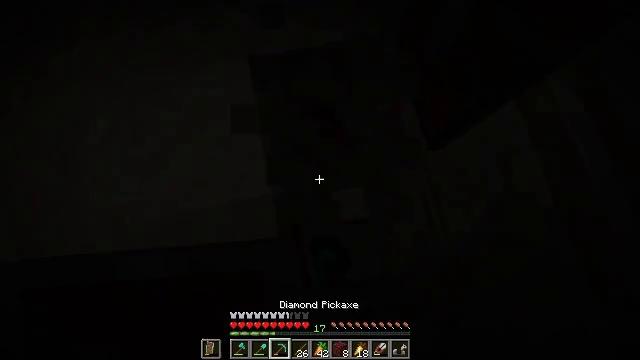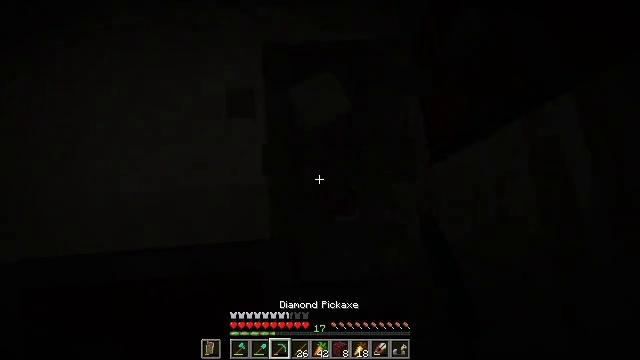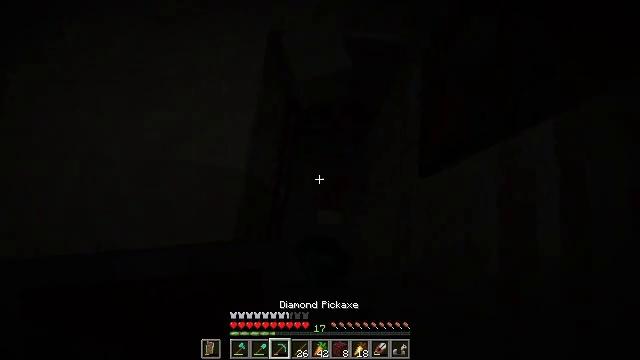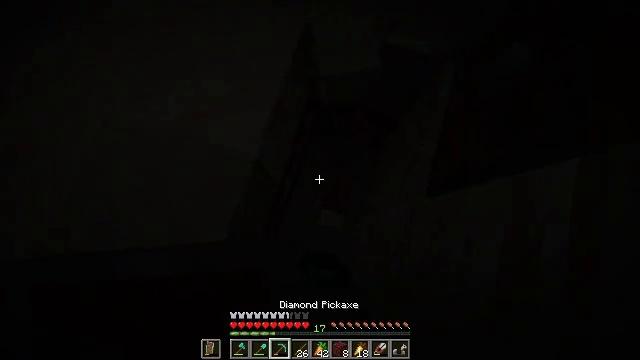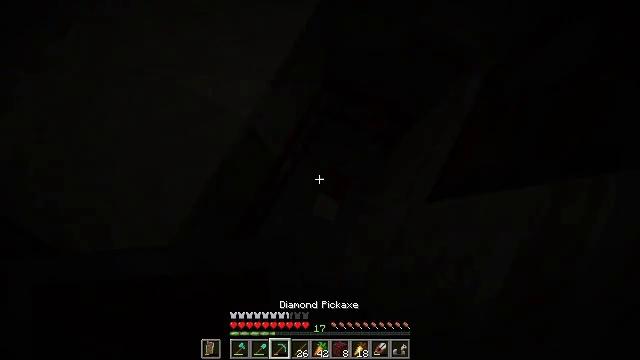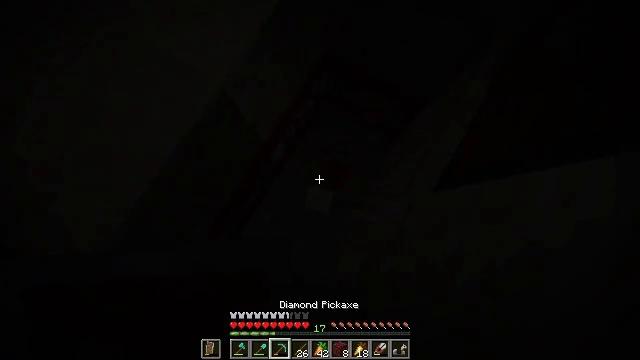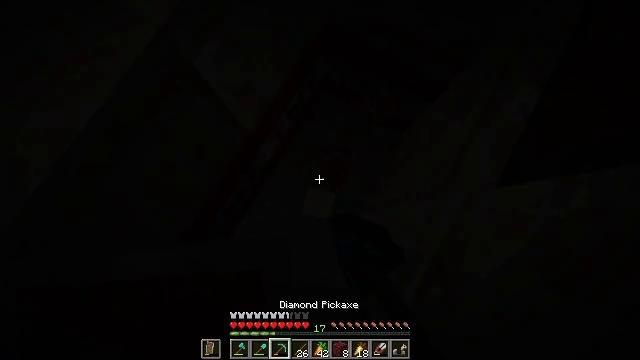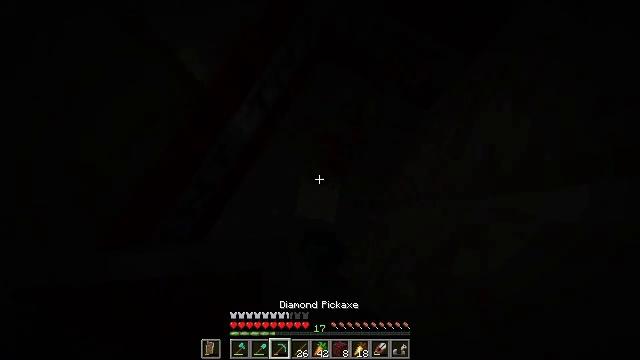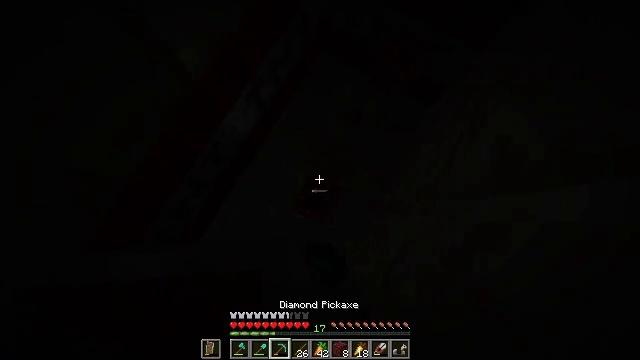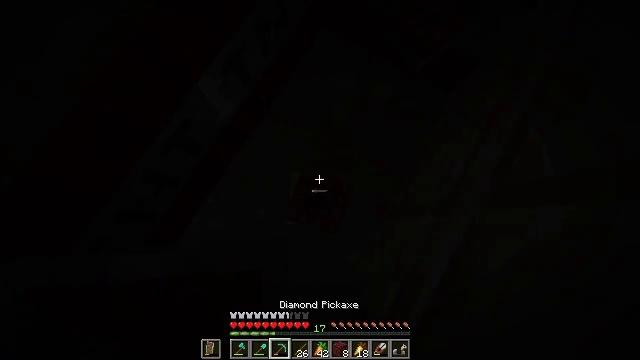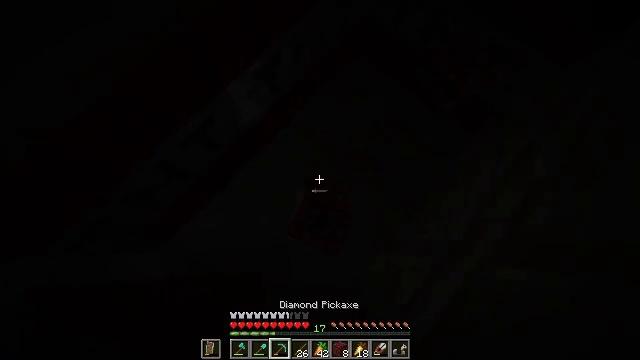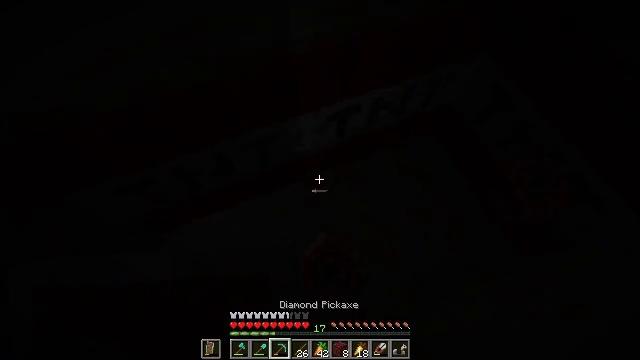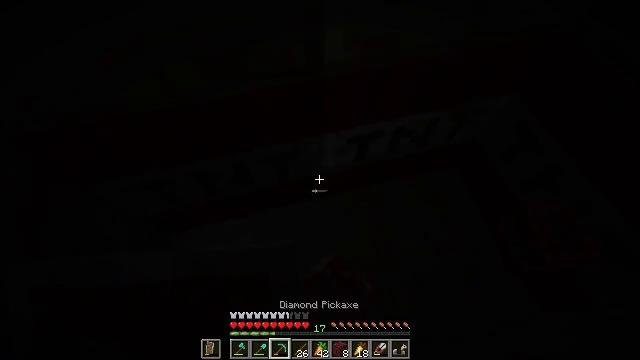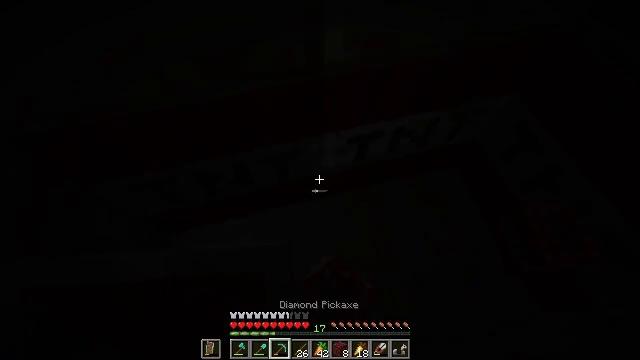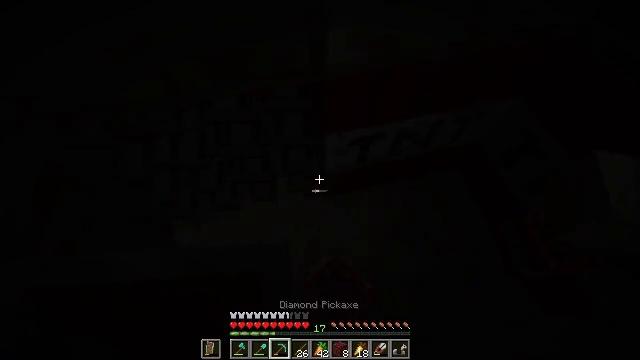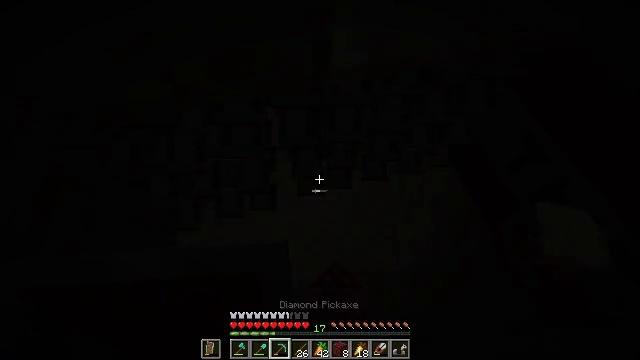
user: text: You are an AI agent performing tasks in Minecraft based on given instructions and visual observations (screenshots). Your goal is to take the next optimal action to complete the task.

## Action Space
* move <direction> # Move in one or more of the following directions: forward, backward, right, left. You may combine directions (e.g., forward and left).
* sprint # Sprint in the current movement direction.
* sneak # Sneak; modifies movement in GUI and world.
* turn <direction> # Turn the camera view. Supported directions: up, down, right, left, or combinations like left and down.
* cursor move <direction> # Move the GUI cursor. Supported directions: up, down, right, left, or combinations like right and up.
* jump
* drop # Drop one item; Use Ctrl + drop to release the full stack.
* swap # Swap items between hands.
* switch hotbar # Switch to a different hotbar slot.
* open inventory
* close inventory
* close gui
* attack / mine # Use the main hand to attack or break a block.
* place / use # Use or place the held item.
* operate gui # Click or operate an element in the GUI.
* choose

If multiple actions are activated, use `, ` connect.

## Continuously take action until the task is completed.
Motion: motion action
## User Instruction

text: Destroy the TNT to retrieve it.
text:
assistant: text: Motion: move right, turn left and down, attack / mine
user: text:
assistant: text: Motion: move right, turn left, attack / mine
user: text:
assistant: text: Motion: move right, turn left, attack / mine
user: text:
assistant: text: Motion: move right, turn left and down, attack / mine
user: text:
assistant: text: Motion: turn left and down, attack / mine
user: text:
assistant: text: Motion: turn up, attack / mine
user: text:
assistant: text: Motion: attack / mine
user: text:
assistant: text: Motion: no_op
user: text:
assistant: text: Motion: no_op
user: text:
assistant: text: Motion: turn left and up
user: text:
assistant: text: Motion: turn left and up
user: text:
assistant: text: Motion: turn left and up
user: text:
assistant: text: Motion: no_op
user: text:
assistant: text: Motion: attack / mine
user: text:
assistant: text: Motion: turn left and up, attack / mine
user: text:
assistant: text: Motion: turn up, attack / mine
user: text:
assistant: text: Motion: turn right and up, attack / mine
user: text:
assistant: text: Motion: turn right and up, attack / mine
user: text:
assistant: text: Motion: turn right and up, attack / mine
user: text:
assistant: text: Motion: attack / mine